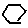
Label: hexagon